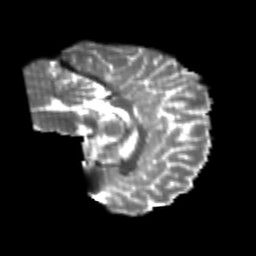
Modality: T2w
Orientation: sagittal
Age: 26
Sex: female
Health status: healthy
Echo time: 0.074 s